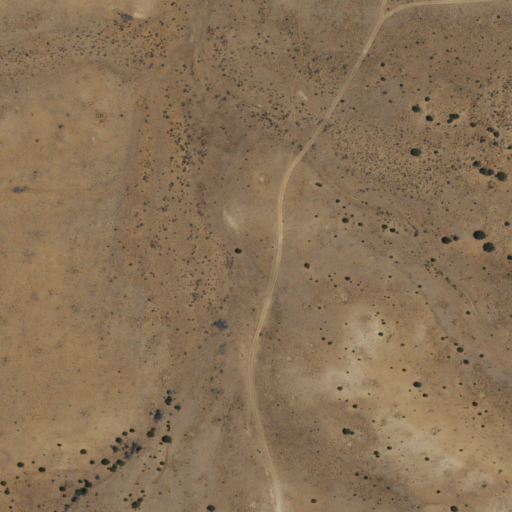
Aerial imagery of valley in New Mexico named Deuson Draw containing only shrub